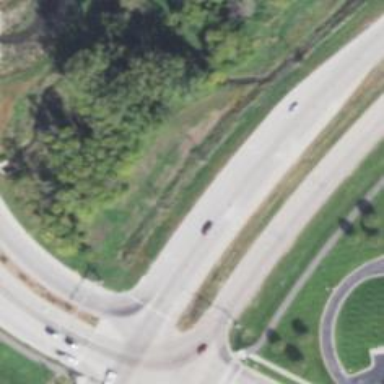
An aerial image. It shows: Primary highway.